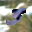
Label: 3